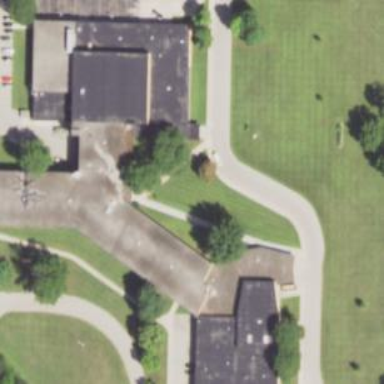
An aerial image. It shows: School building.